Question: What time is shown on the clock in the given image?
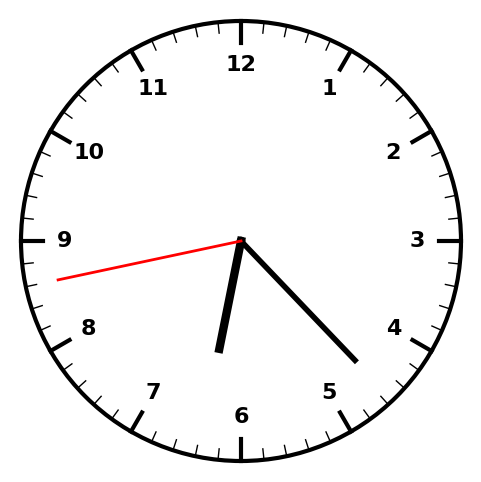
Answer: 06:22:43